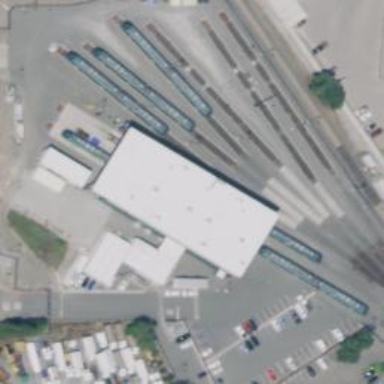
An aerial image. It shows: Railway service station.